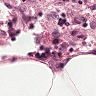
Metastatic tissue present: no